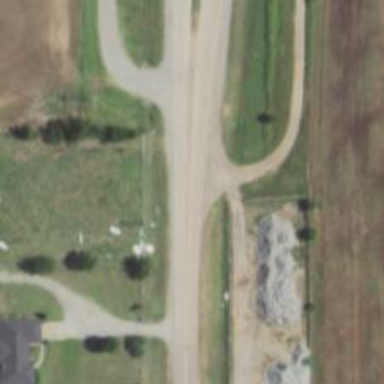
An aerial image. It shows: Tertiary road.